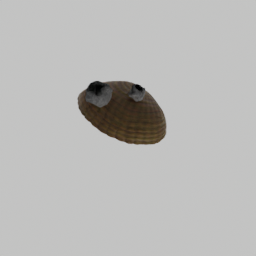
Label: animals